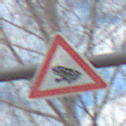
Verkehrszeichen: AmphibienwanderungRechts
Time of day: MorningAfternoon
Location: Outdoor (Nature)
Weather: PartlyCloudy
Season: Autumn
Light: Natural